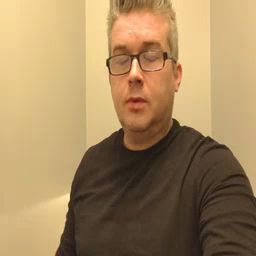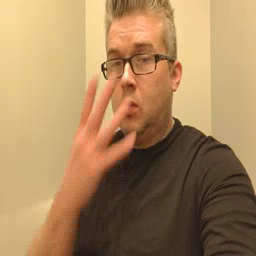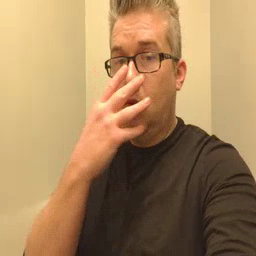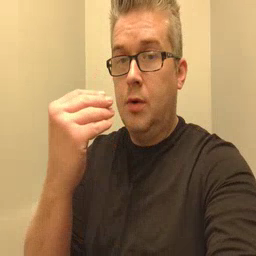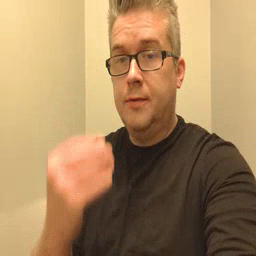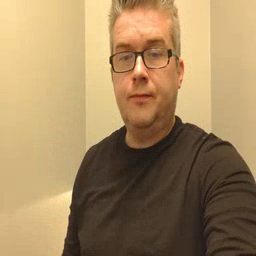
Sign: wolf